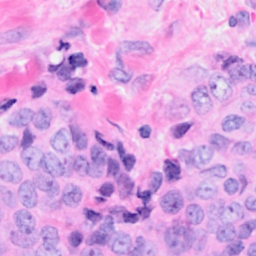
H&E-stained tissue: Breast